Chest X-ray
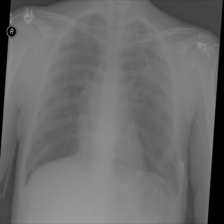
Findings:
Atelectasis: negative
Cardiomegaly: negative
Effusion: negative
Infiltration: negative
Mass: negative
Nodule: negative
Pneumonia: negative
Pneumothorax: negative
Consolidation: negative
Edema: negative
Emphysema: negative
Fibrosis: negative
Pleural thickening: negative
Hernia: negative